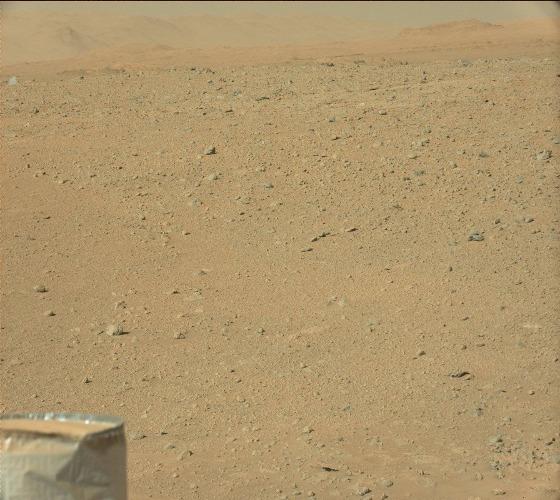
Terrain classes present: Background, Gravel / Sand / Soil, Rock, Sky / Distant Mountains